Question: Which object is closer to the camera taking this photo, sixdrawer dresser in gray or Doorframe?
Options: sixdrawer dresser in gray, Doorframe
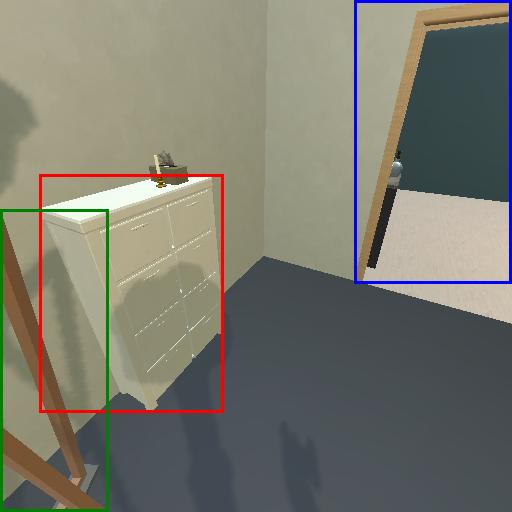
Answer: sixdrawer dresser in gray